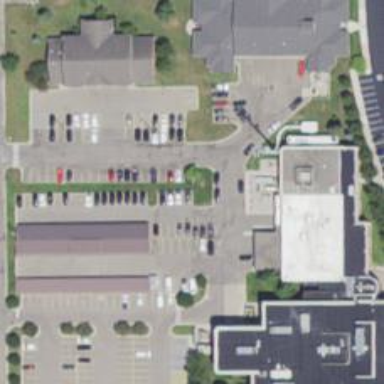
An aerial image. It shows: Civic building.